Interaction volume radius: 10 \u00c5
Interaction volume height: 10 \u00c5
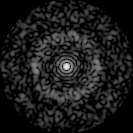
Disorder parameter: 0.8153